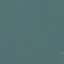
Land use / land cover: SeaLake